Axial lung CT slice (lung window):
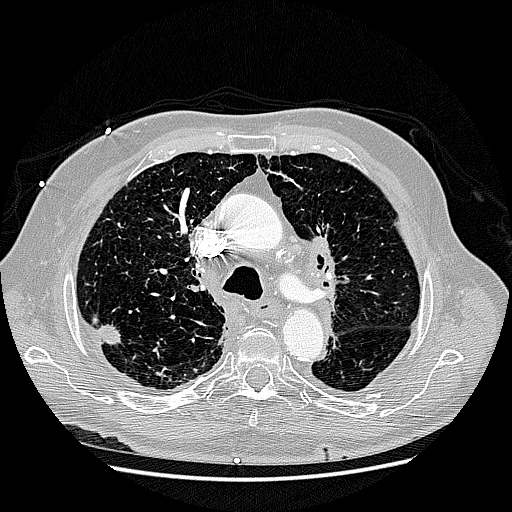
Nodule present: yes
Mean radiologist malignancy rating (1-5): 4.667